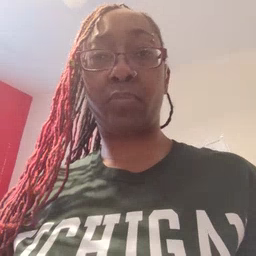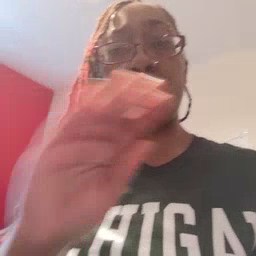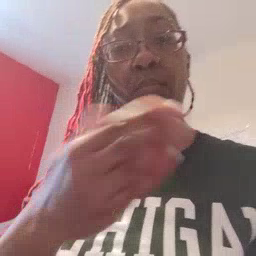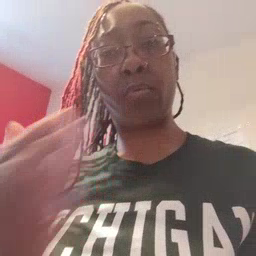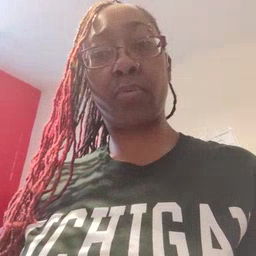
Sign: book